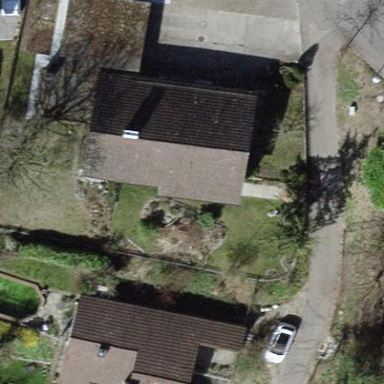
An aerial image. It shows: Detached building with gabled roof.